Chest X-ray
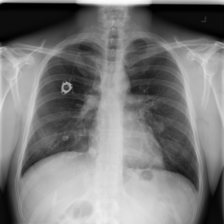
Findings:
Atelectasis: negative
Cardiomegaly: negative
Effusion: negative
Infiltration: negative
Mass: negative
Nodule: negative
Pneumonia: negative
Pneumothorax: negative
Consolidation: negative
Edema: negative
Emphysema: negative
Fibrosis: negative
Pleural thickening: negative
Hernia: negative